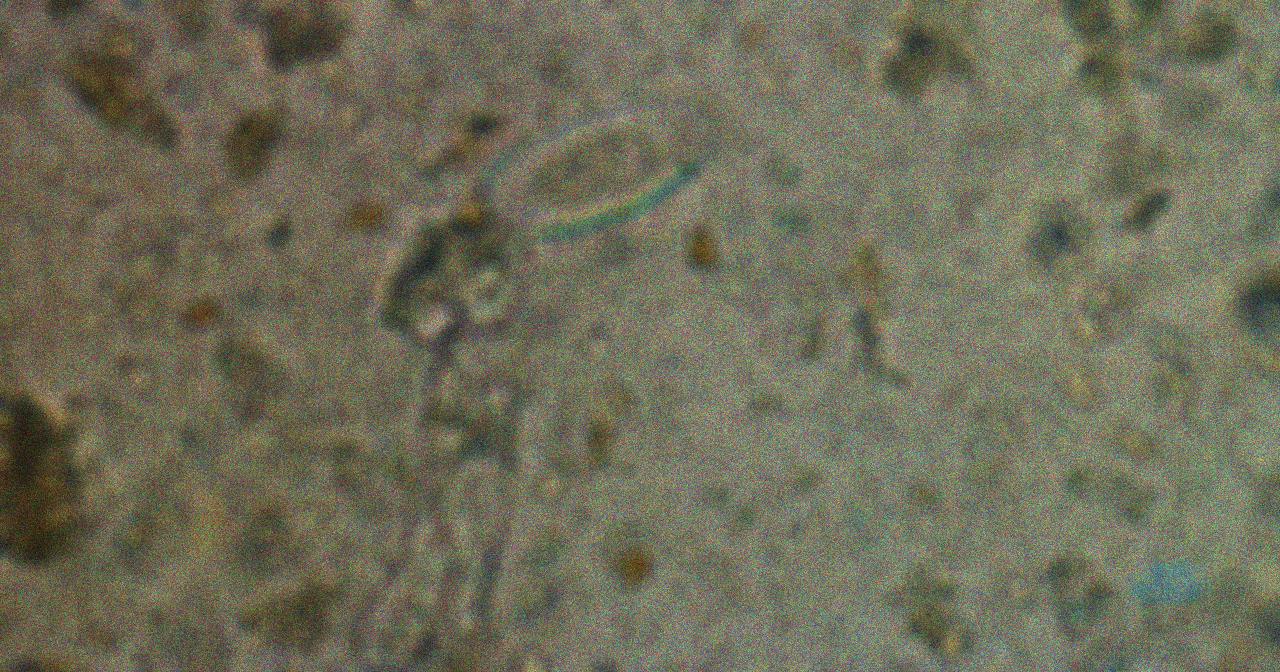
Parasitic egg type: Enterobius vermicularis